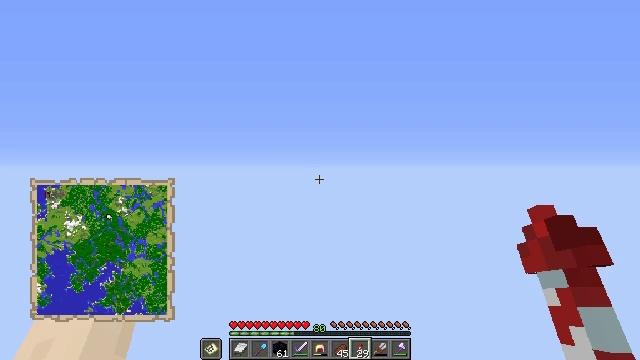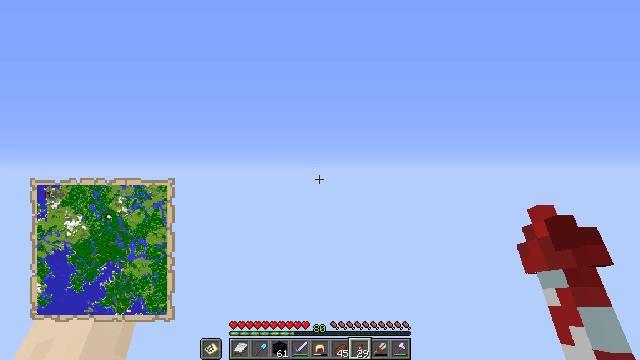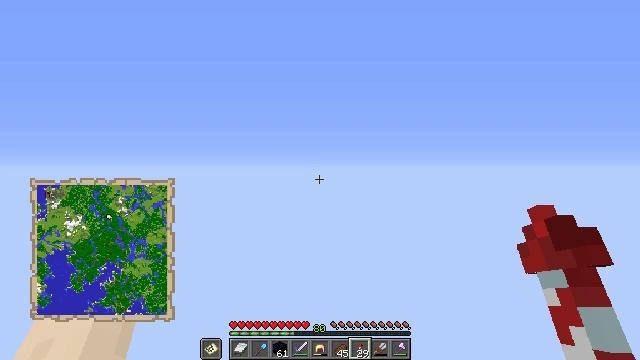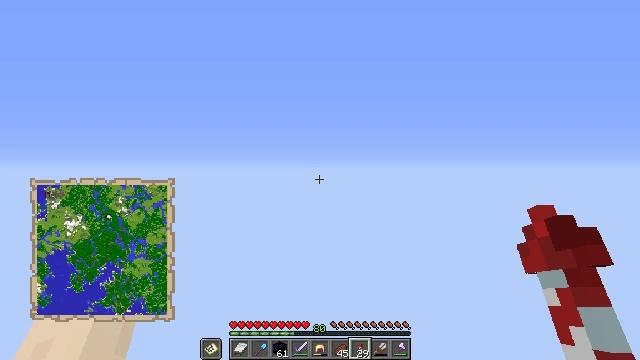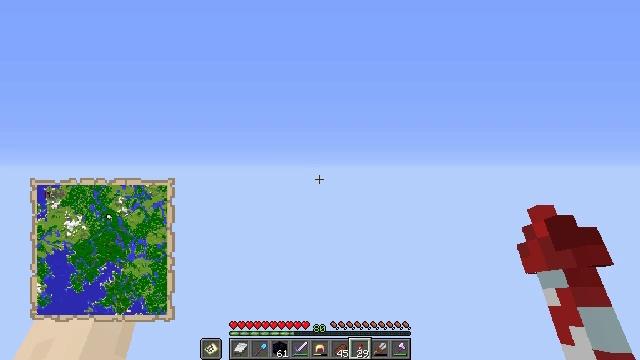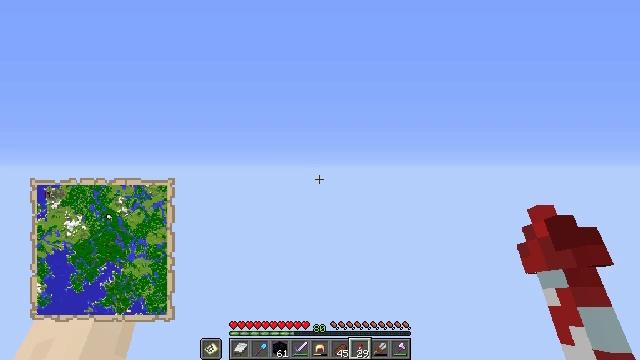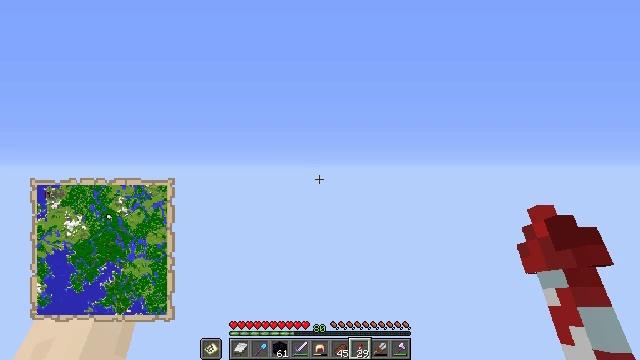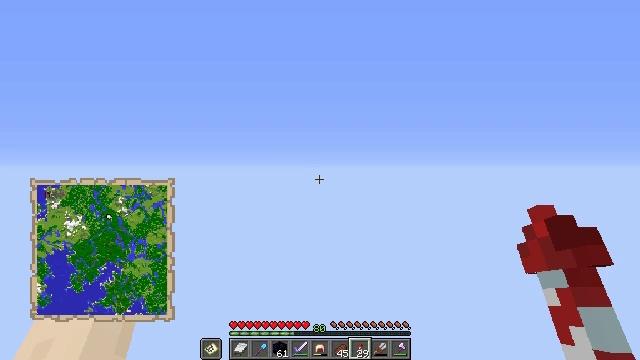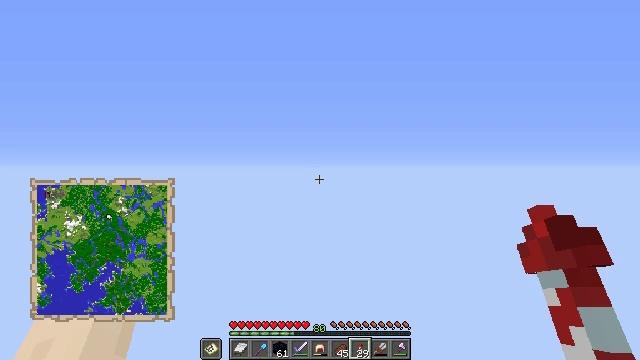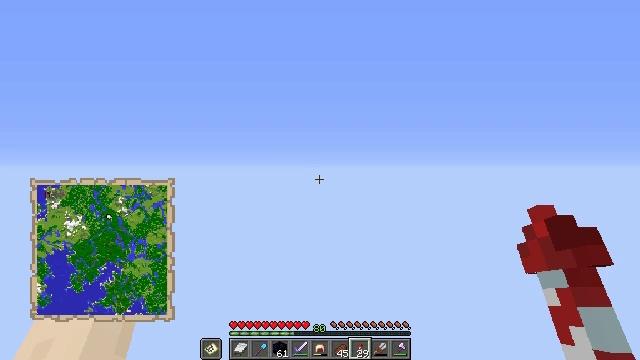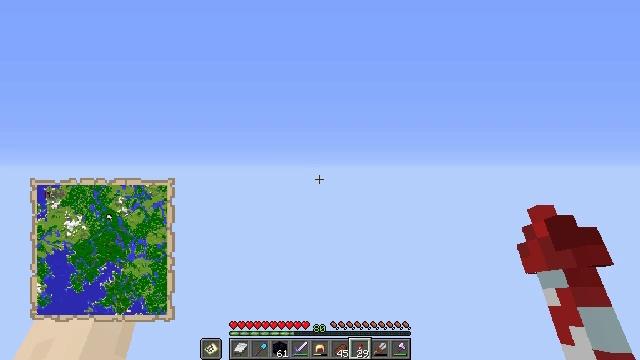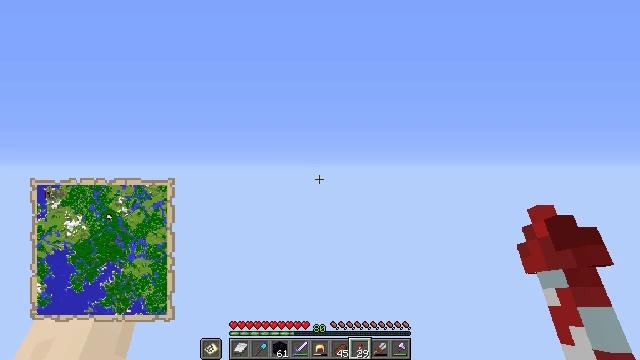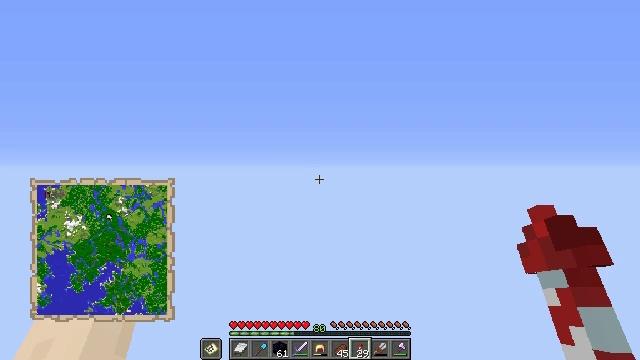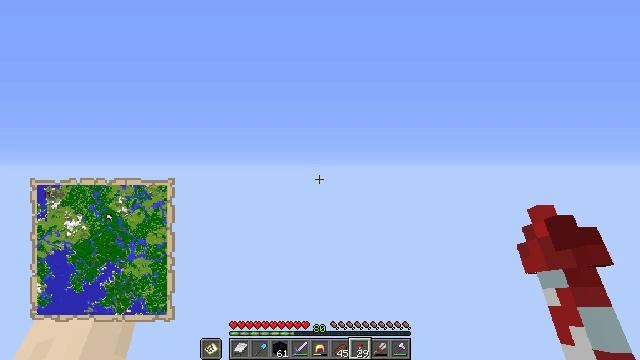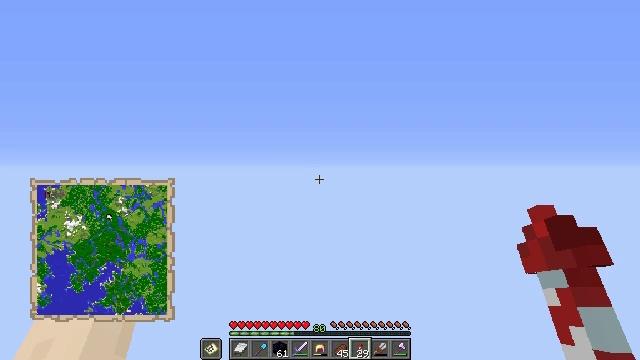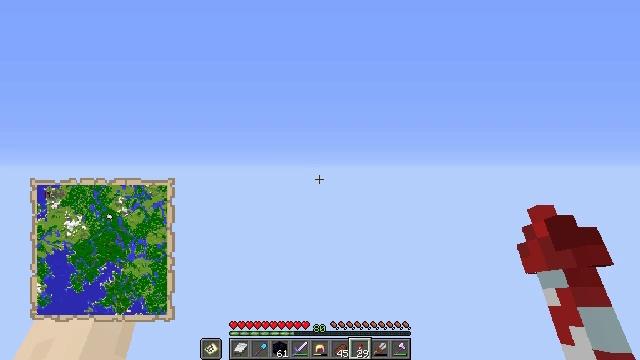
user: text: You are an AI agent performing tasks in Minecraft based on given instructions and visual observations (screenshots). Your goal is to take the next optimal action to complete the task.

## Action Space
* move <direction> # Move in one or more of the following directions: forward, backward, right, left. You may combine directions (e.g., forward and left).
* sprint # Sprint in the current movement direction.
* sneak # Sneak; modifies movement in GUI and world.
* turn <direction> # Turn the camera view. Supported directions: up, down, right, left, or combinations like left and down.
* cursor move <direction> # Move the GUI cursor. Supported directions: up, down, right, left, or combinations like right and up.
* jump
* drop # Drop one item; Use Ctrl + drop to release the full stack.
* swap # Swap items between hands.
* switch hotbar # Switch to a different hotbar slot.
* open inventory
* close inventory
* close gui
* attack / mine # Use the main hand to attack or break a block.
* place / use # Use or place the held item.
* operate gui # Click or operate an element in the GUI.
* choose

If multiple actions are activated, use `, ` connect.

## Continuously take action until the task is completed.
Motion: motion action
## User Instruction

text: Break the bell in the village.
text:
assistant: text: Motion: no_op
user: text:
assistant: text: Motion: no_op
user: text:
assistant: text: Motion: no_op
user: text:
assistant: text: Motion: no_op
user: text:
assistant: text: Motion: no_op
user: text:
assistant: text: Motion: no_op
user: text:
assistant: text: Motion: no_op
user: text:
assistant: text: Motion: no_op
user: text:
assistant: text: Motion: no_op
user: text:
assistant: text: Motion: no_op
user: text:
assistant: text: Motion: no_op
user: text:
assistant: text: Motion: no_op
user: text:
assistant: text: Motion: no_op
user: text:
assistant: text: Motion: no_op
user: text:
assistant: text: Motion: no_op
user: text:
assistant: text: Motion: no_op
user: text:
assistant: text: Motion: no_op
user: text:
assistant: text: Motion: no_op
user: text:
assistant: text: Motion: no_op
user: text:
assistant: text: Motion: no_op
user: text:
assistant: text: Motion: no_op
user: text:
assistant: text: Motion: no_op
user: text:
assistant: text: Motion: no_op
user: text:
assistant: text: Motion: no_op
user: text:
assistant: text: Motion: no_op
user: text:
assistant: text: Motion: no_op
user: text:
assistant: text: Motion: no_op
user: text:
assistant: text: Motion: no_op
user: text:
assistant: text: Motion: no_op
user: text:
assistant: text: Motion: no_op